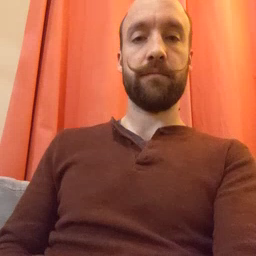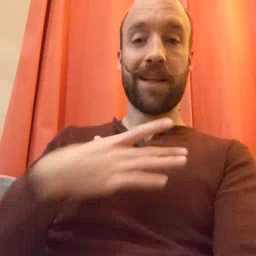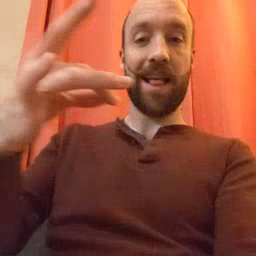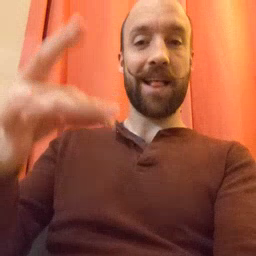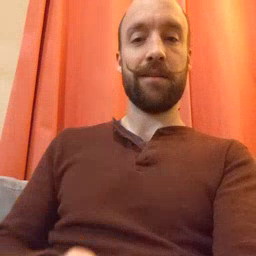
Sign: like